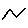
Label: zigzag